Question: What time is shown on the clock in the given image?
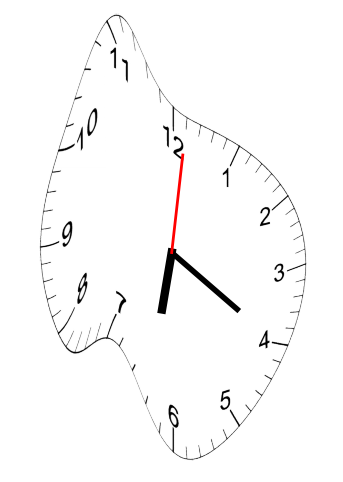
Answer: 06:20:01